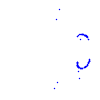
Particle: kaon